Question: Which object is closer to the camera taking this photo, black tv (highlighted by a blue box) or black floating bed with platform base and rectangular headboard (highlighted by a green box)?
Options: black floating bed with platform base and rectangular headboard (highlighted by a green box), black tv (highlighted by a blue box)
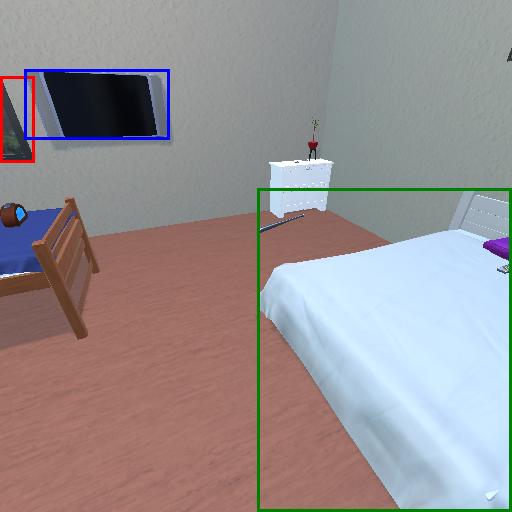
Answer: black floating bed with platform base and rectangular headboard (highlighted by a green box)